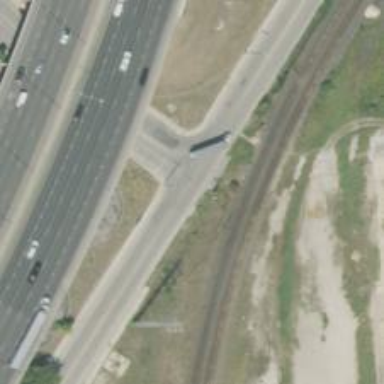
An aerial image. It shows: Abandoned railway spur.